Field crop: maize
Growth stage: 2
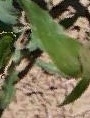
Species: maize